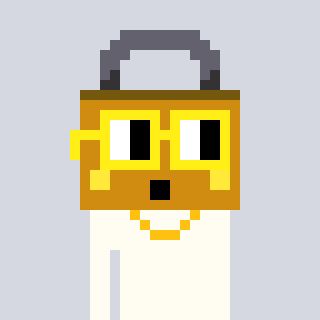
a pixel art character with square yellow glasses, a lock-shaped head and a grayscale-colored body on a cool background